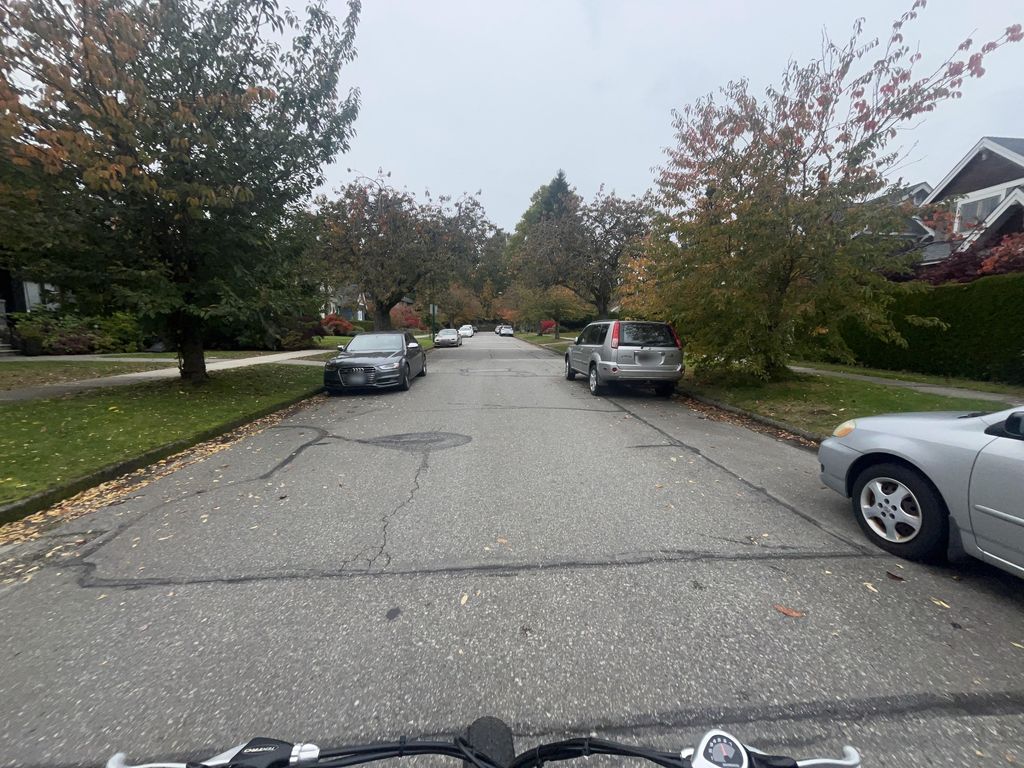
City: vancouver